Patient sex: M
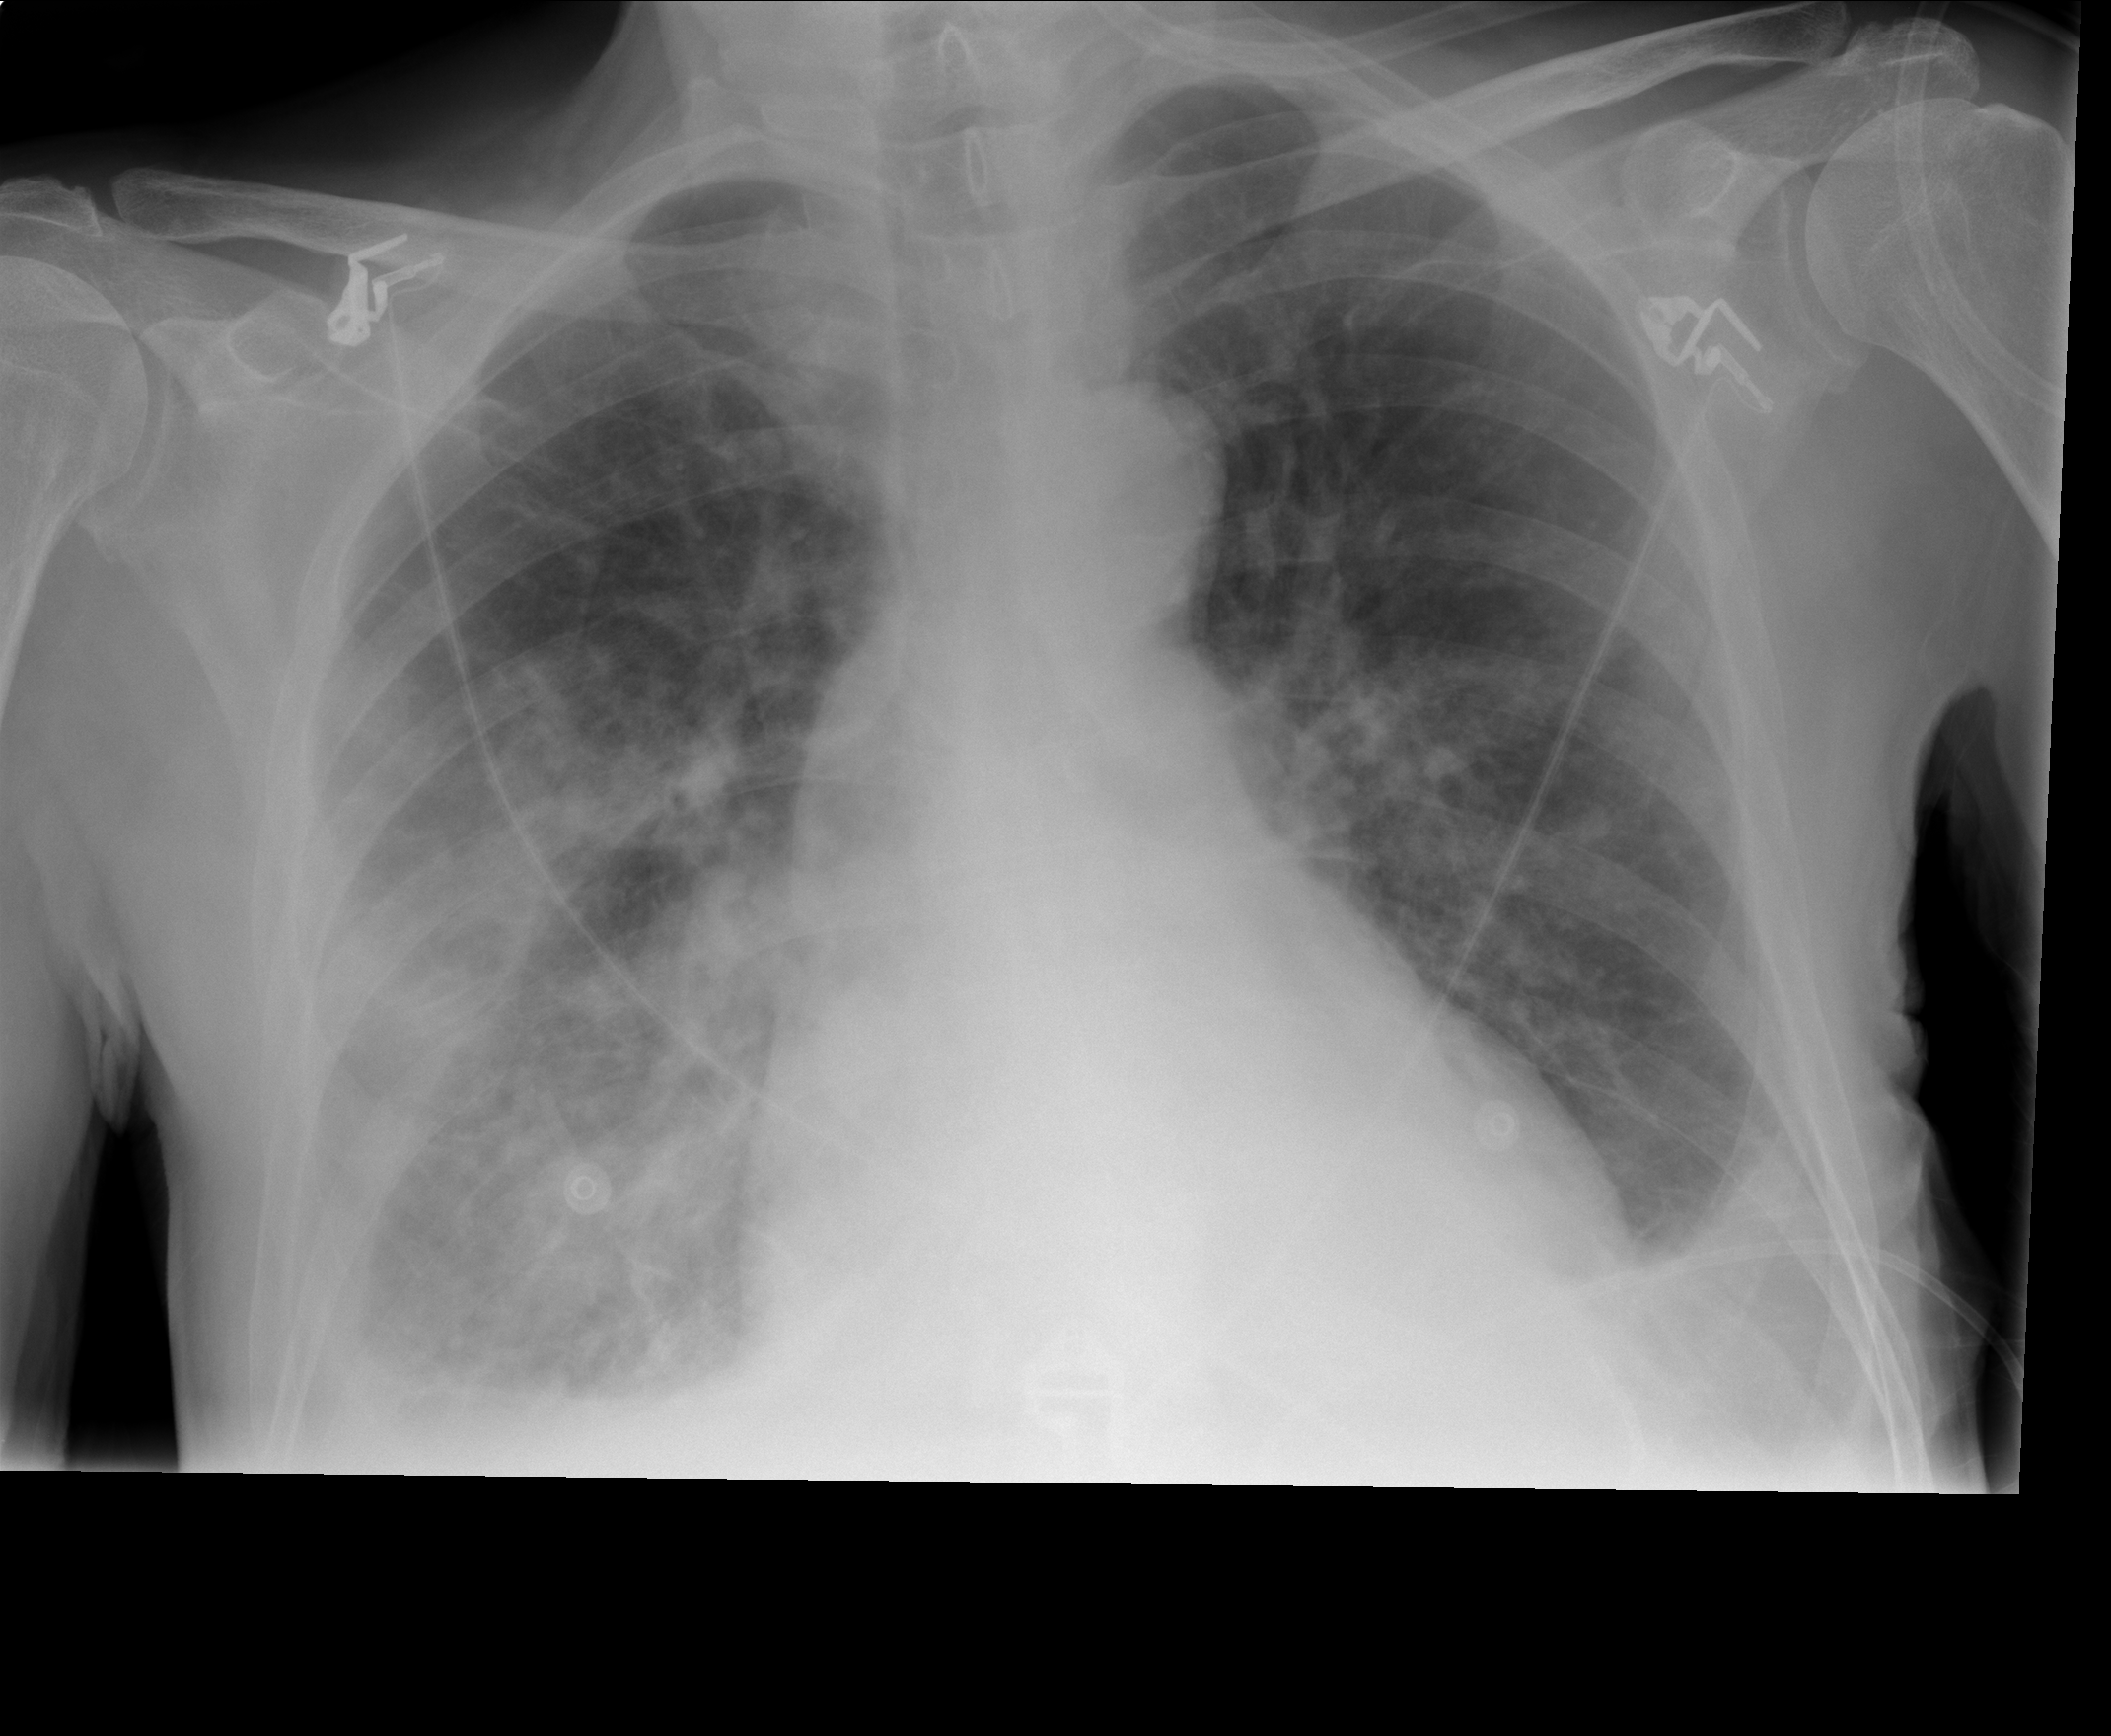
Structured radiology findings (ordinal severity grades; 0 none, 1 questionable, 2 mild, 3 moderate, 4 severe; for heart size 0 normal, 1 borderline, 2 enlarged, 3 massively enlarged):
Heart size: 2
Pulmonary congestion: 3
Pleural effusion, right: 2
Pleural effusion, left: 3
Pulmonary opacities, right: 3
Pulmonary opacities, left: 2
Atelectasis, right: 2
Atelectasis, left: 2